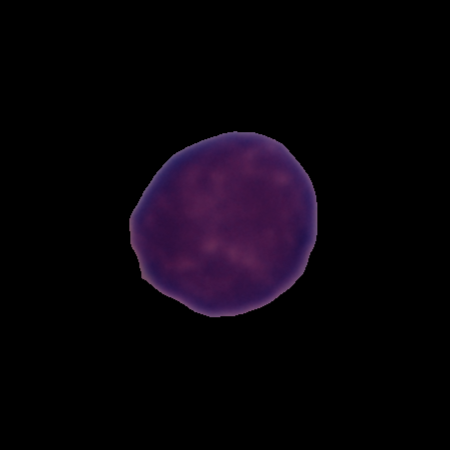
Label: healthy